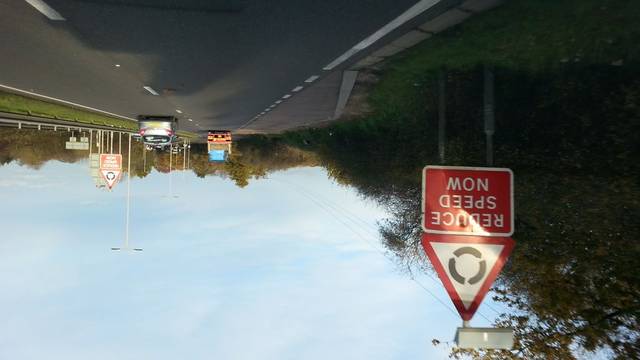
Region: United Kingdom
Coordinates: 51.718, -0.3684